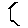
Label: hexagon